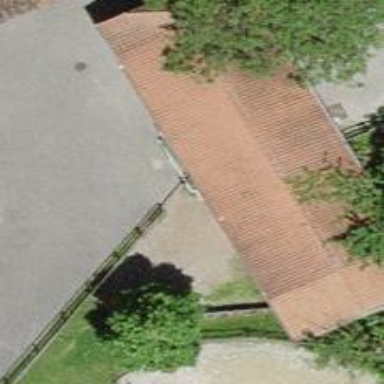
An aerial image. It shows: Stable building.